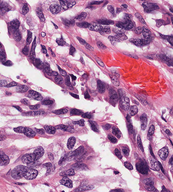
Tumor epithelial tissue: yes
Tumor-associated stroma tissue: yes
Normal tissue: no